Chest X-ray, AP view. Patient: 59 years old, sex M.
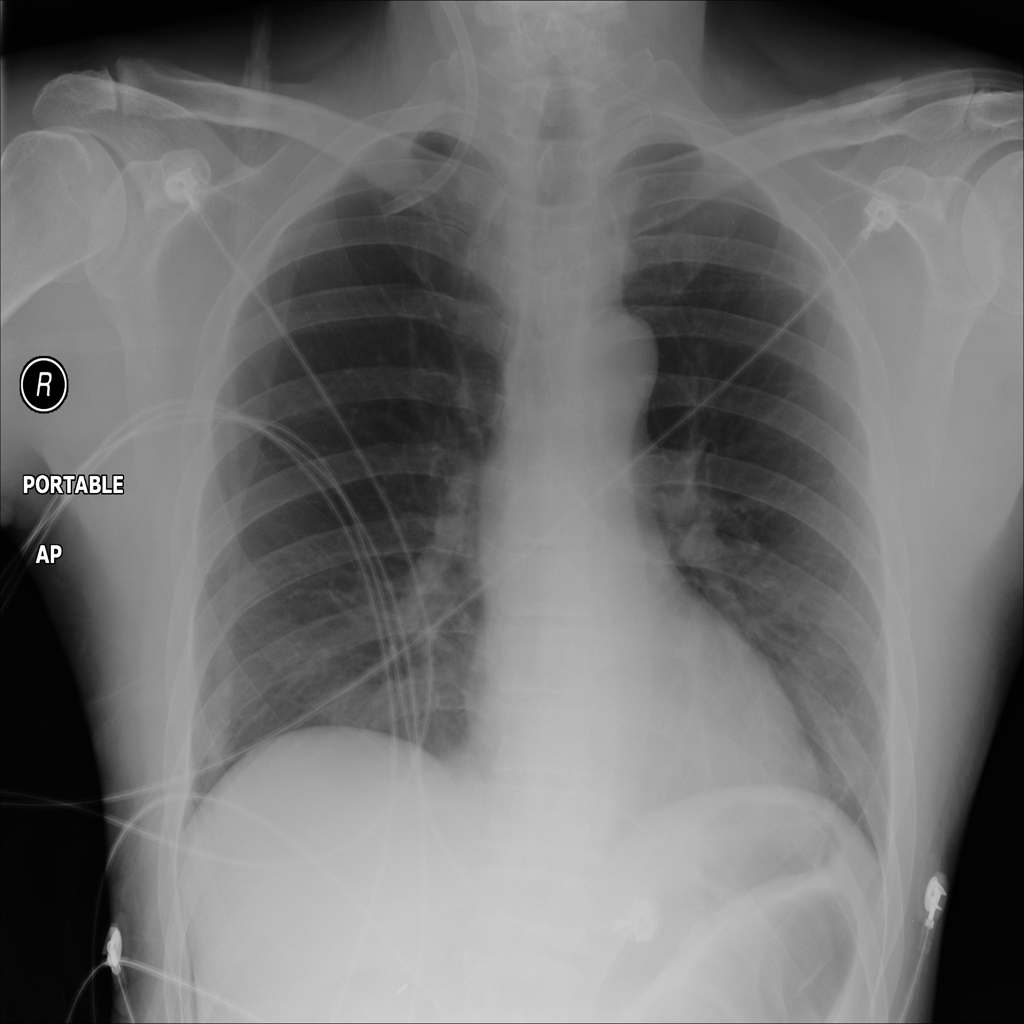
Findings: No Finding